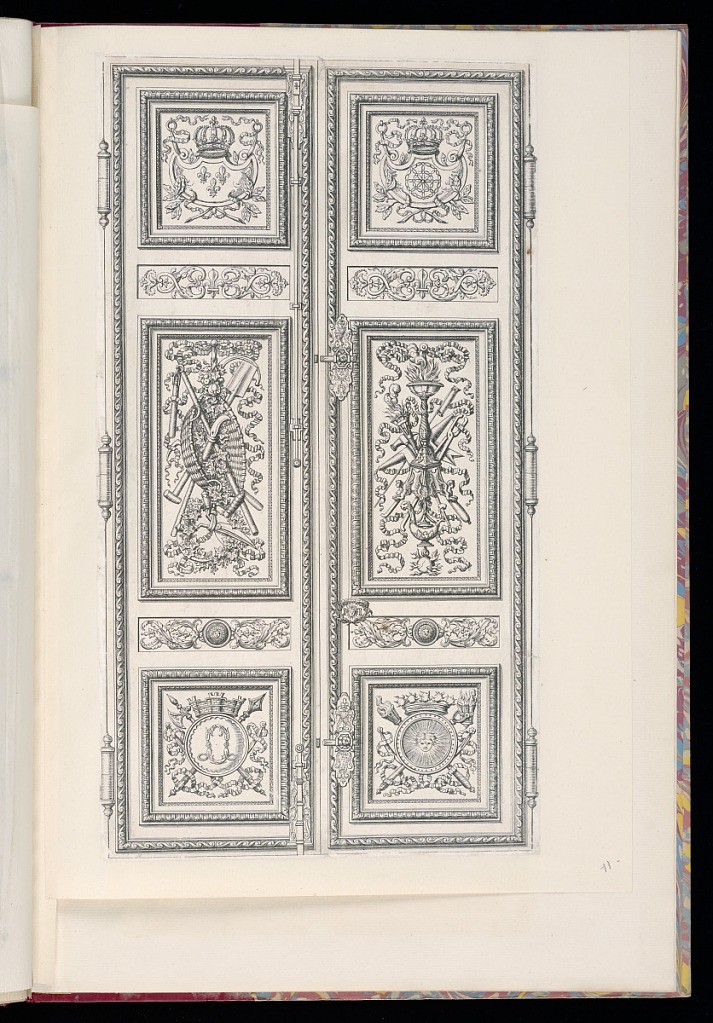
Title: Design for Doors for a Porte Cochère
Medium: Etching and engraving on laid paper
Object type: Print
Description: Elevation of a set of double doors decorated with panels of ornament motifs including wave pattern, lamb tongue, a crowned cartouche, trophies, guilloche, mascaron, ribbon, and monogram,